Field crop: maize
Growth stage: 2
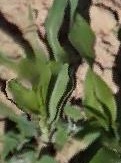
Species: maize